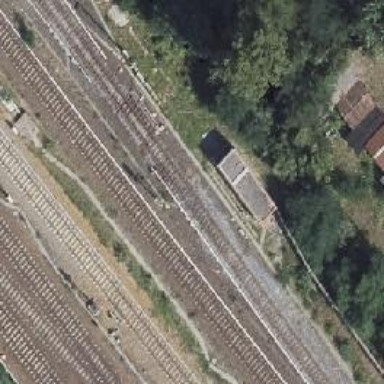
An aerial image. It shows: Railway signal.